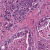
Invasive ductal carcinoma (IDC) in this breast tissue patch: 1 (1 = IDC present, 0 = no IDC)